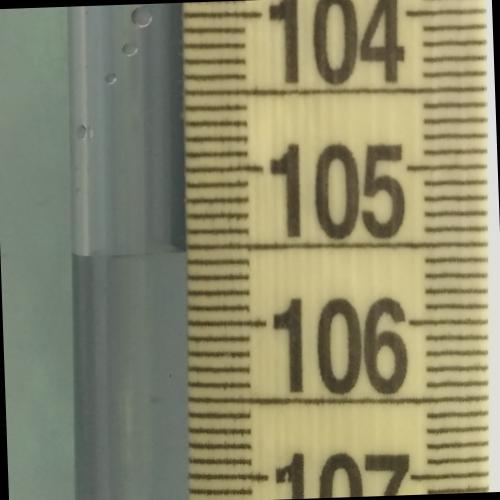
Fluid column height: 105.5 cm